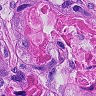
Metastatic tissue present: yes